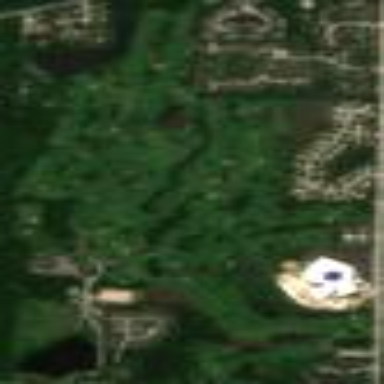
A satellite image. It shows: Golf course surrounded by greenery.